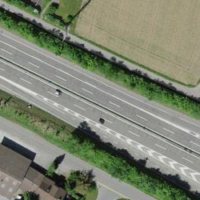
EUNIS habitat code: 57
Species observed at this site:
Allium ursinum